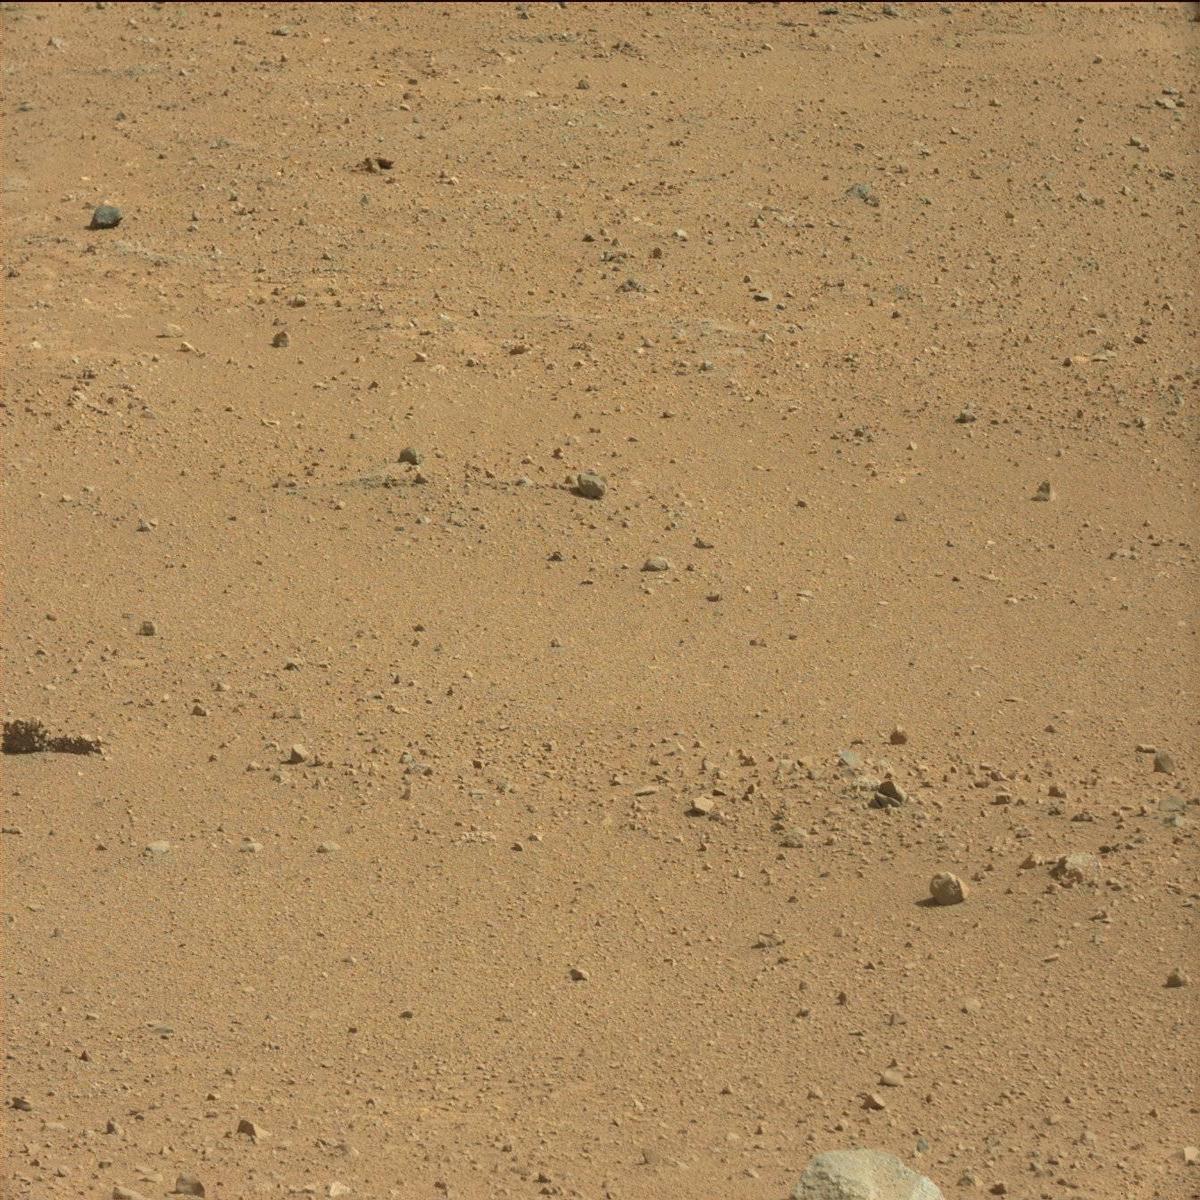
Terrain classes present: Bedrock, Rock, Sand / Soil